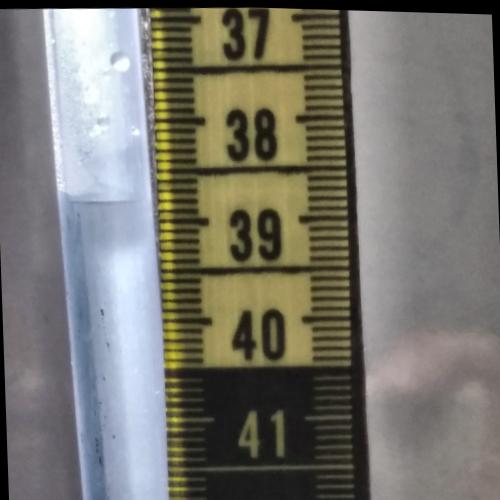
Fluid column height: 38.8 cm